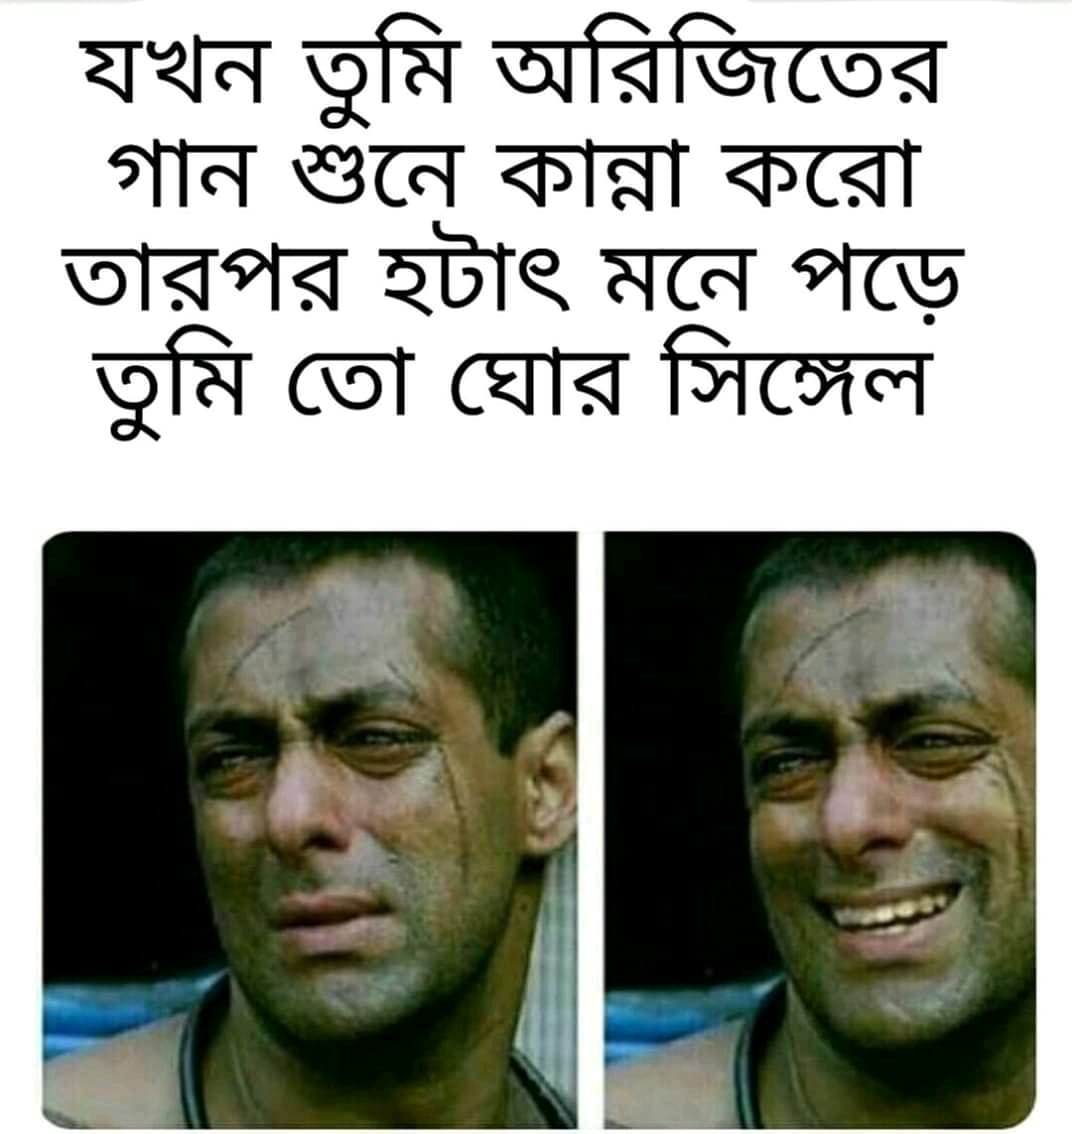
Caption: যখন  তুমি অরিজিতের গান শুনে কান্না করো তারপর হটাত মনে পড়ে তুমি তো ঘোর সিঙ্গেল
Label: non-hate